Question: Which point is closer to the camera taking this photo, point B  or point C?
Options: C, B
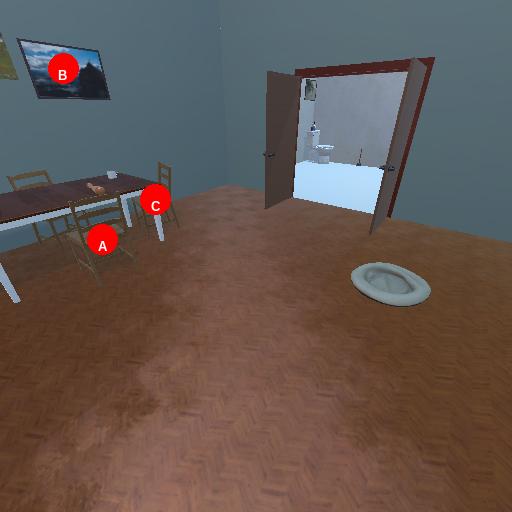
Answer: C